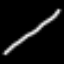
Label: line